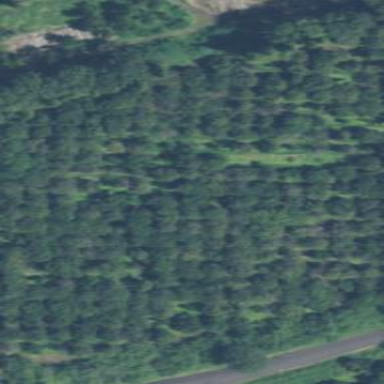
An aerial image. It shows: Orchard filled with macadamia trees.